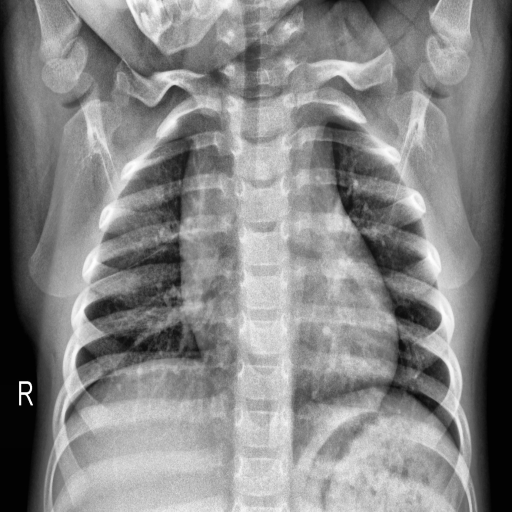
Finding: NORMAL